Question: I have a colormap graph output. I tried to check cell size and found they don't match with data. To find the problem, cells size were determine to be equal. Interestingly, it was revealed that despite of equal cell thickness I saw unequal cell size.
This is a picture of the output:
<URL>

Thickness of two vertical lines is not equal but numerically and other outputs show equal amount.
What is the reason of this conflict?
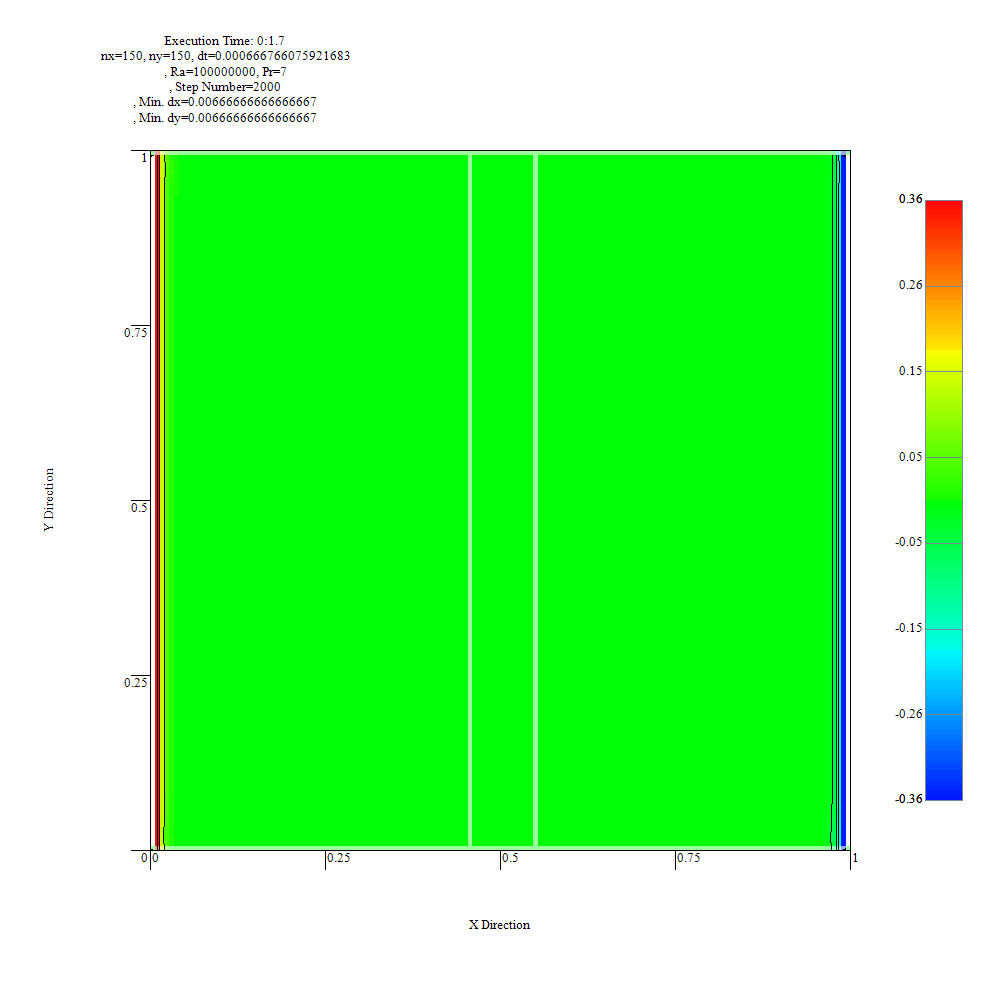
Answer: The problem was because of changing integers to decimal values(cell dimension to pixels).
 It can be solve by increasing pixel numbers of each picture.